Field crop: maize
Growth stage: 2
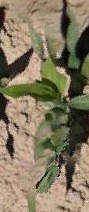
Species: maize